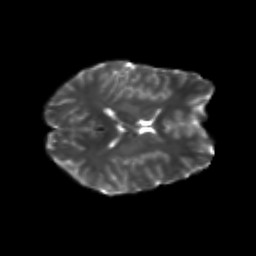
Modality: T2w
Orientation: axial
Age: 25
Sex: female
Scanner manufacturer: siemens
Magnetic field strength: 3 T
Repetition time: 3.5 s
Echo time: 0.104 s